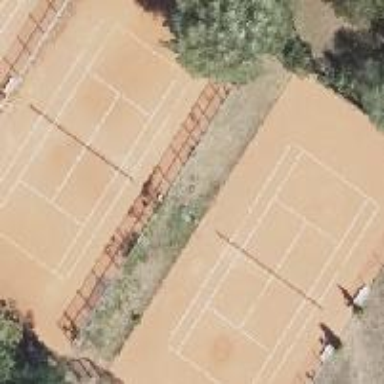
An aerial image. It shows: Tartan tennis court on pitch designated for leisure land.